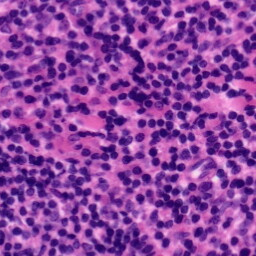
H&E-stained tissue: Tonsil